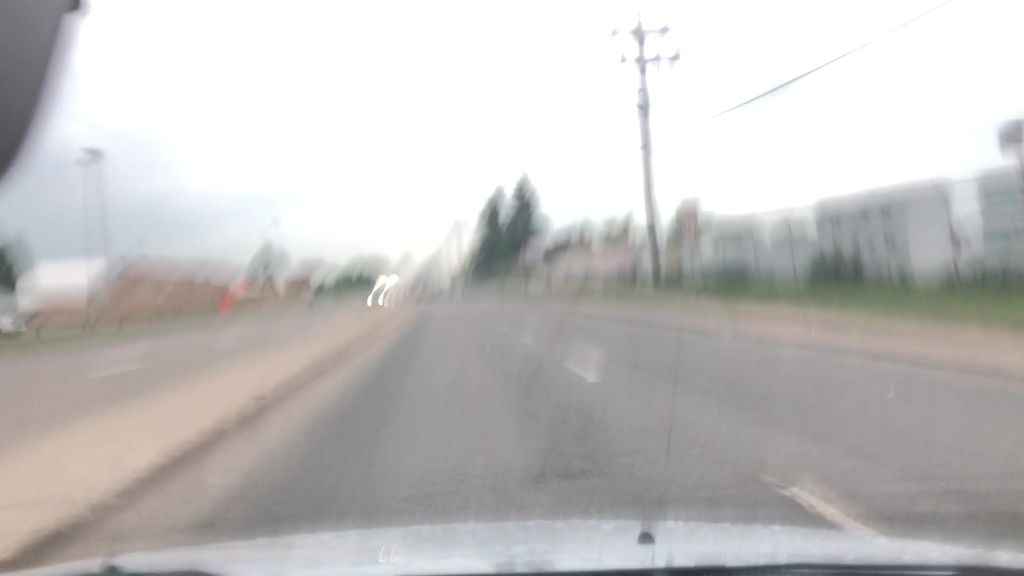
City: edmonton